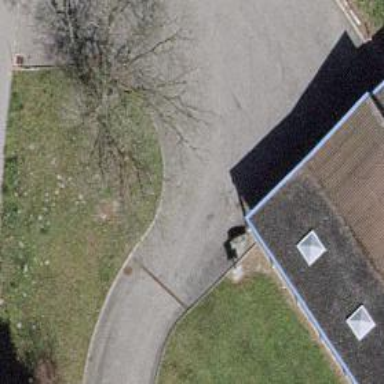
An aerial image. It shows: Driveway.